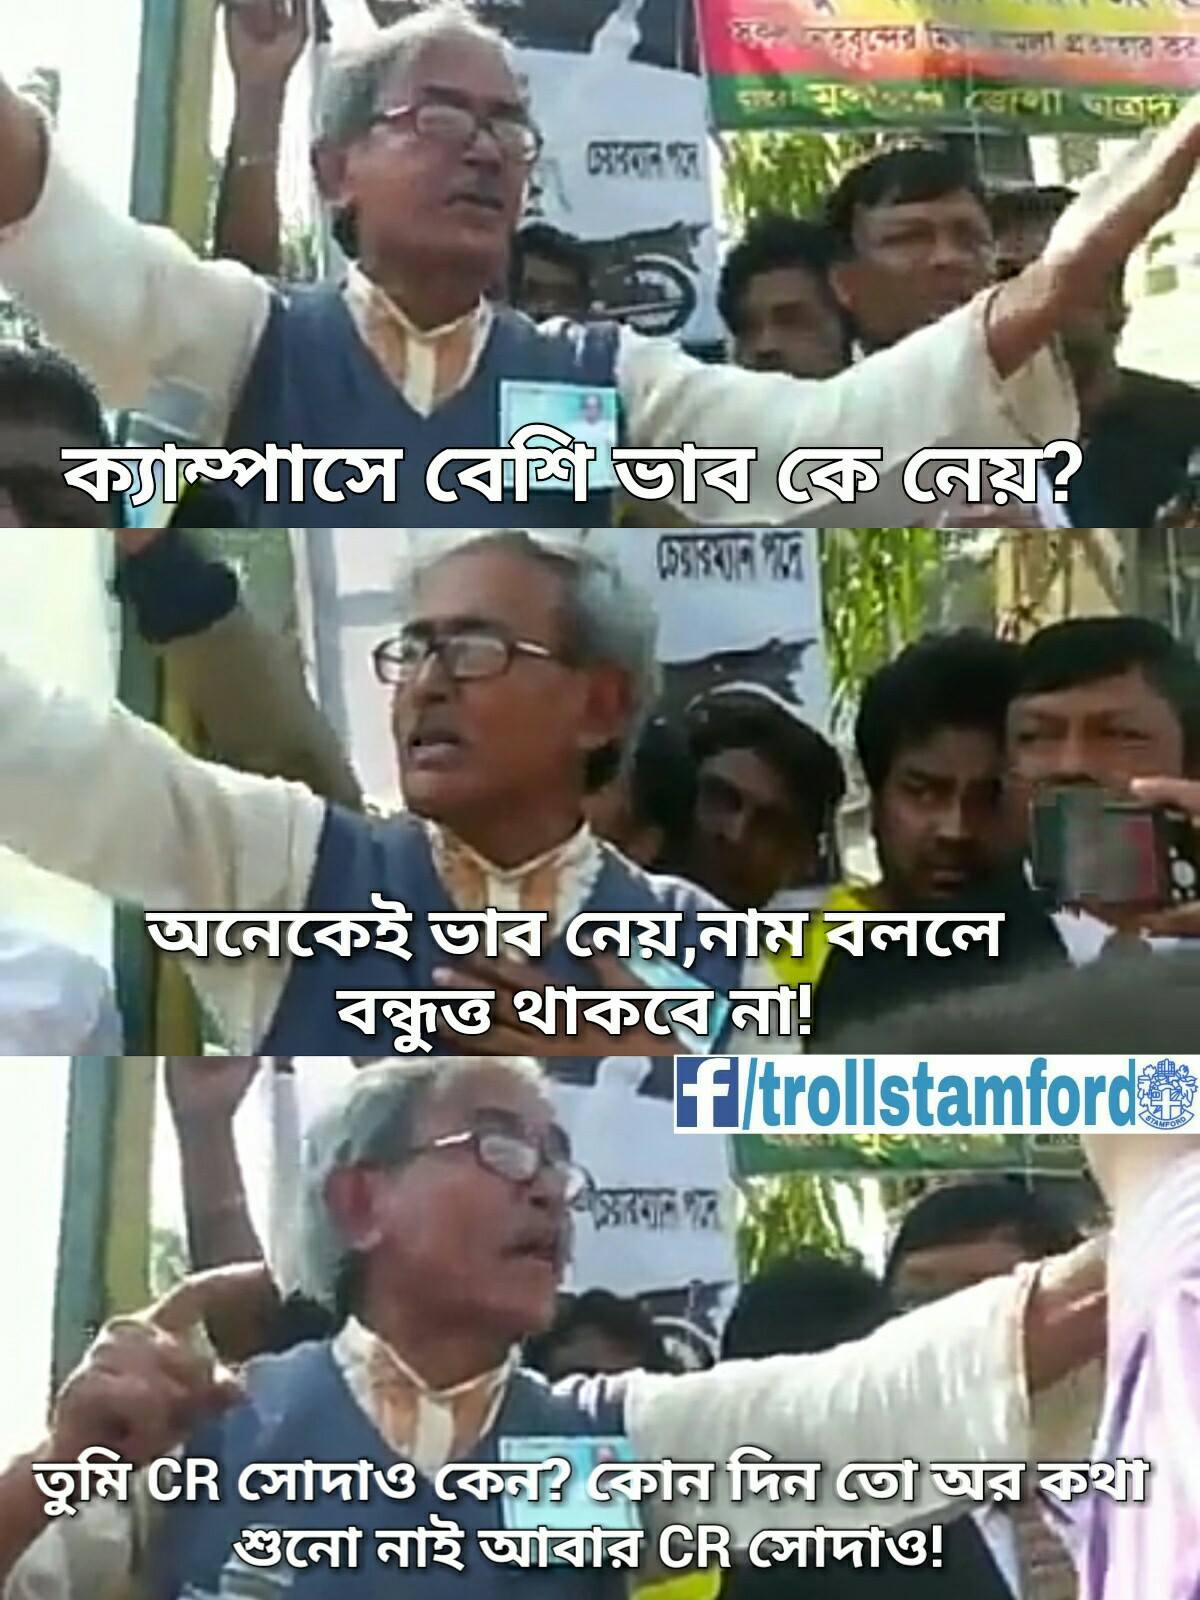
Caption: ক্যাম্পাসে বেশি ভাব কে নেয় ?   অনেকেই ভাব নেয় , নাম বললে বন্ধুত্ত থাকবে না !   তুমি CR সোদাও কেন ?  কোন দিন তো অর কথা শুনো নাই আবার CR সোদাও !
Label: non-hate